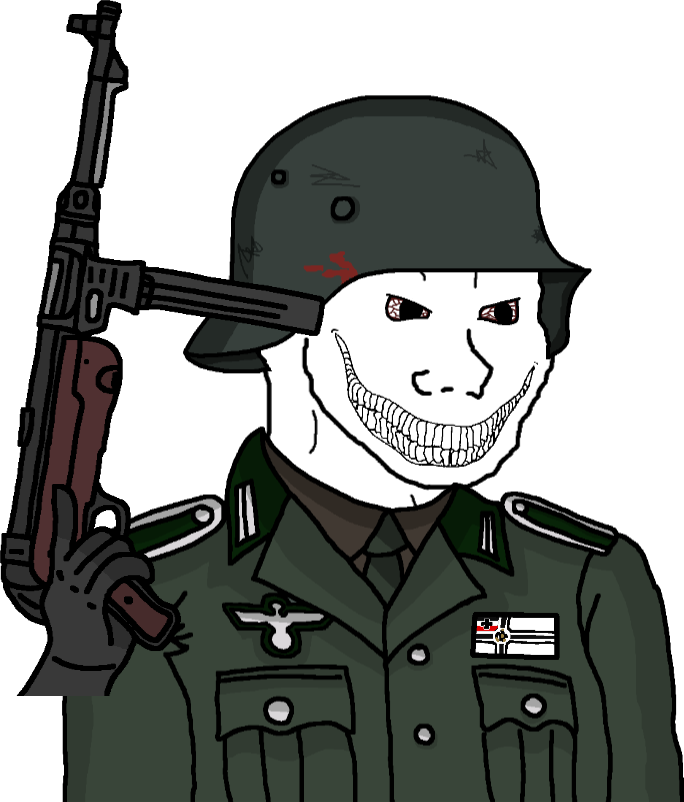
Label: 5_Oomer